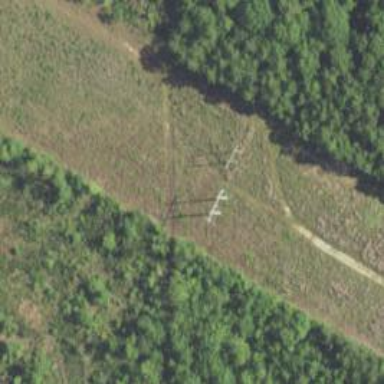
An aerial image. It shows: H-frame designed tower for power lines.